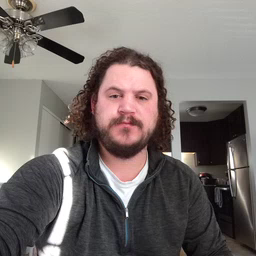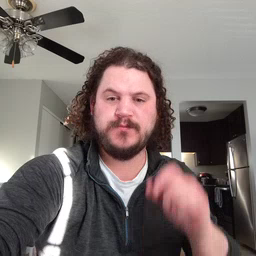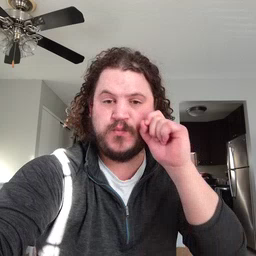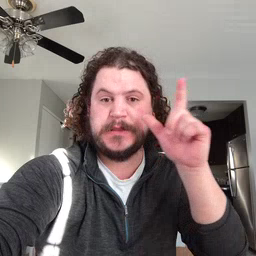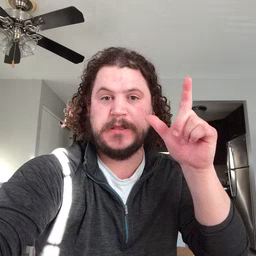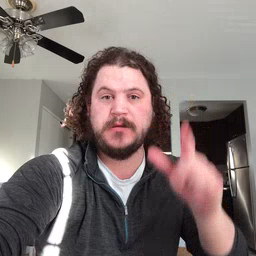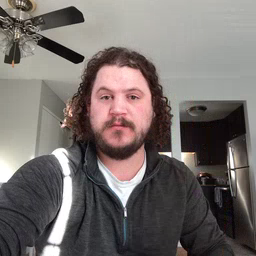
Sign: awake